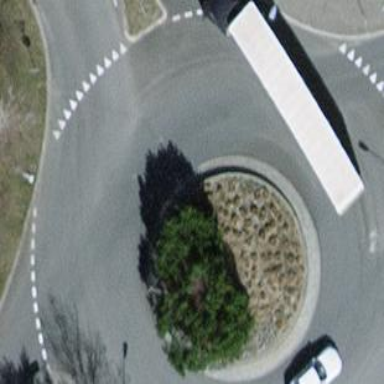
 featuring roundabout. There is designated cycle lane and the right sidewalk also has asphalt surface."